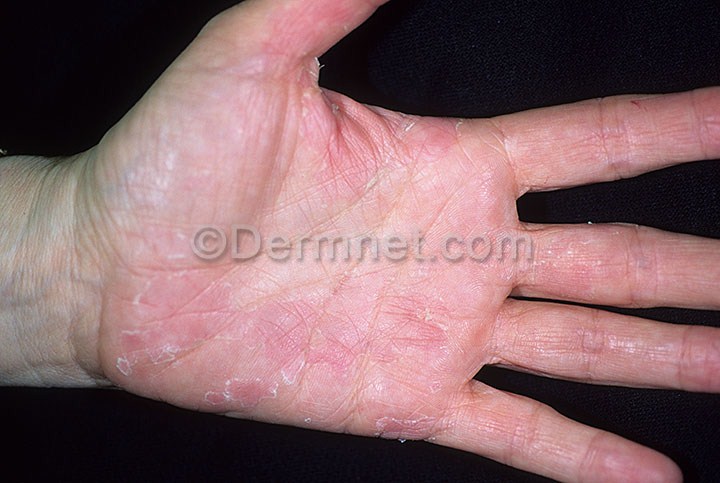
Disease: Eczema Photos